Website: apple
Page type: billing-address
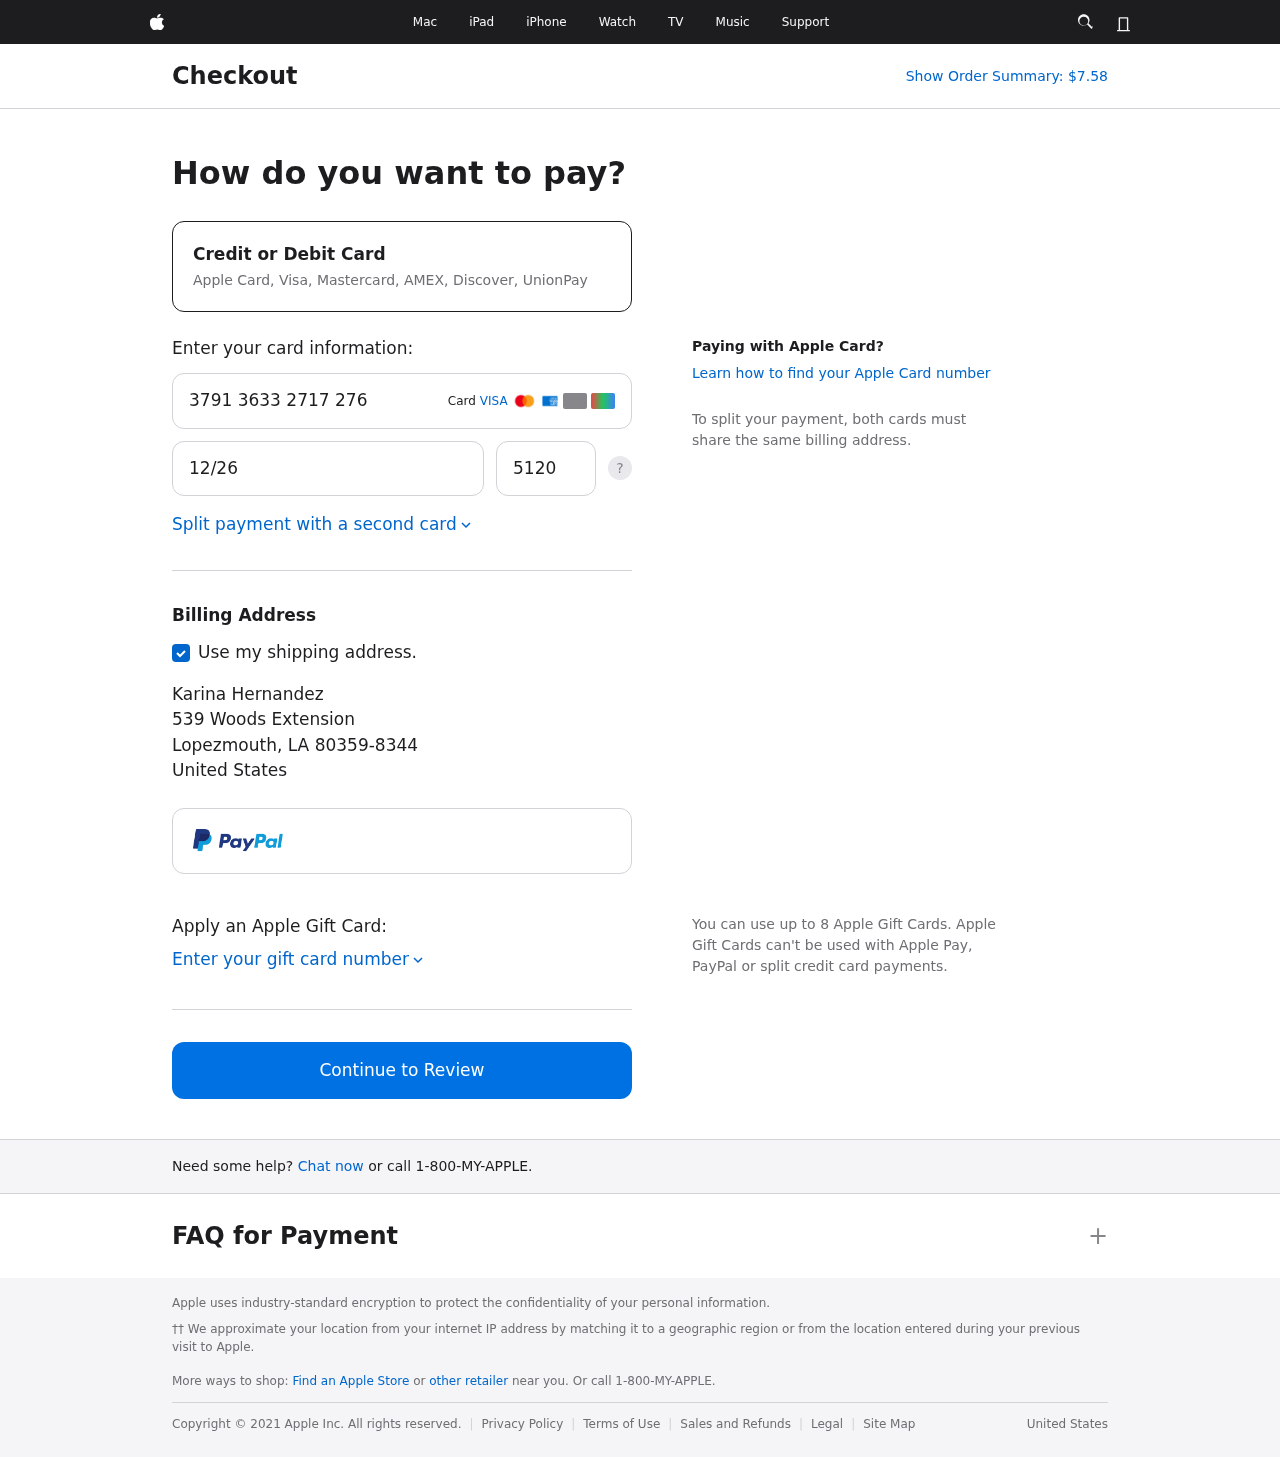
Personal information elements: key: PII_CARD_CVV
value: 5120
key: PII_CARD_EXPIRY
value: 12/26
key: PII_CARD_NUMBER
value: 3791 3633 2717 276
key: PII_CITY
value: Lopezmouth
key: PII_COUNTRY
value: United States
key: PII_FULLNAME
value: Karina Hernandez
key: PII_POSTCODE_FULL
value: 80359-8344
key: PII_STATE_ABBR
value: LA
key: PII_STREET
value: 539 Woods Extension
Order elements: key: ORDER_TOTAL
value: Show Order Summary: $7.58